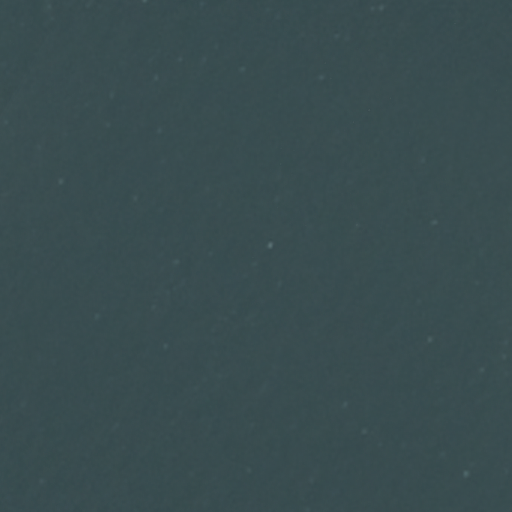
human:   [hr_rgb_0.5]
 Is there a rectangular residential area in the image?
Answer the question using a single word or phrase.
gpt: no

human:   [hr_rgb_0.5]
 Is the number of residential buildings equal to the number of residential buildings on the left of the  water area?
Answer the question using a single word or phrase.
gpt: yes

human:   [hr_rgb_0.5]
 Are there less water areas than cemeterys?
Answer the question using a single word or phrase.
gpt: no

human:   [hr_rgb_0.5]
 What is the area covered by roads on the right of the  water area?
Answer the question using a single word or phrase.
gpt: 0m2

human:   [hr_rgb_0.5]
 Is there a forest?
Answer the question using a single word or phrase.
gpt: no

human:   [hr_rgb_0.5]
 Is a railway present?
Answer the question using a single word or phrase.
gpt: no

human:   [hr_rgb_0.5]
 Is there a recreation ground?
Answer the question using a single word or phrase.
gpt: no

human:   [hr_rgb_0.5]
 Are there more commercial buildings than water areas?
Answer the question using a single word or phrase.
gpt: no

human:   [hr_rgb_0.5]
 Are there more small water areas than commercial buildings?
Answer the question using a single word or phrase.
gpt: no

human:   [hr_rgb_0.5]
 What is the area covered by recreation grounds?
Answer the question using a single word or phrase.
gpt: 0m2

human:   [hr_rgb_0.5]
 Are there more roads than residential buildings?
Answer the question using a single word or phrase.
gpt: yes

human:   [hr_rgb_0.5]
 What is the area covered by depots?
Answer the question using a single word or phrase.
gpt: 0m2

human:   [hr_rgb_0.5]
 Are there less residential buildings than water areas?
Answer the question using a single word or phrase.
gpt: yes

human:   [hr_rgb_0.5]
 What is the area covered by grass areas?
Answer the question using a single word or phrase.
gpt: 0m2

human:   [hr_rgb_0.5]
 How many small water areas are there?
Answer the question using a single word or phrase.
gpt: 0

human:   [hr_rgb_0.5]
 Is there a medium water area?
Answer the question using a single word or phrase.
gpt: no

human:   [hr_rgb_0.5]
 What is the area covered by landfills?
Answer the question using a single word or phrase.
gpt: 0m2

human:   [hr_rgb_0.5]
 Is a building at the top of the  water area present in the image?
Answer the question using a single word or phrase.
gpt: no

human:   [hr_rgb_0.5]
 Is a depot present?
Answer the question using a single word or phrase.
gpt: no

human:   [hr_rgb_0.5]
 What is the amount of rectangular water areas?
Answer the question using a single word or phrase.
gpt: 1

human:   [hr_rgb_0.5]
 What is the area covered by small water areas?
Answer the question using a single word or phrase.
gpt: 0m2

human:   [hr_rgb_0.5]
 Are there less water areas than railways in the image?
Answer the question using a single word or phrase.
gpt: no

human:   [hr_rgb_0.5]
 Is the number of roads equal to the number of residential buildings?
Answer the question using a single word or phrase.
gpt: no

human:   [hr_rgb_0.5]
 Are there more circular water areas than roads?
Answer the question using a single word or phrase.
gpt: no

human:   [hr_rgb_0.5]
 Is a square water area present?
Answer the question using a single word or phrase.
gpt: no

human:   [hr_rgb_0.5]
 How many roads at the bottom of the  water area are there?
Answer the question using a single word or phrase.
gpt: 0

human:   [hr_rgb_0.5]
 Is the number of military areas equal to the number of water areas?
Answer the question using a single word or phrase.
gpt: no

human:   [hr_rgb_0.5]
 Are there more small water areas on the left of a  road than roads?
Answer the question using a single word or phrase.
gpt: no

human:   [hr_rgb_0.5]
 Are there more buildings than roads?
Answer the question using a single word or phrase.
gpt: no

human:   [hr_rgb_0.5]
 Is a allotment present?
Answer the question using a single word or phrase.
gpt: no

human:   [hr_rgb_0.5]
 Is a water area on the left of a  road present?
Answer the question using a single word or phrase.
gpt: no

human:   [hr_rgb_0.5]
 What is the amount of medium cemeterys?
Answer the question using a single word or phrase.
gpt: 0

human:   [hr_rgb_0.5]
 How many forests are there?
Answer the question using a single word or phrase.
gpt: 0

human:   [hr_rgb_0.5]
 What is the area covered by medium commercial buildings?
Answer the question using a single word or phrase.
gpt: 0m2

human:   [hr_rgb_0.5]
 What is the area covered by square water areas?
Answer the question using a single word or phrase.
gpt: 0m2

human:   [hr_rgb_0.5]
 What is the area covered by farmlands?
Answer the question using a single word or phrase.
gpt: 0m2